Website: home-depot
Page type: cart
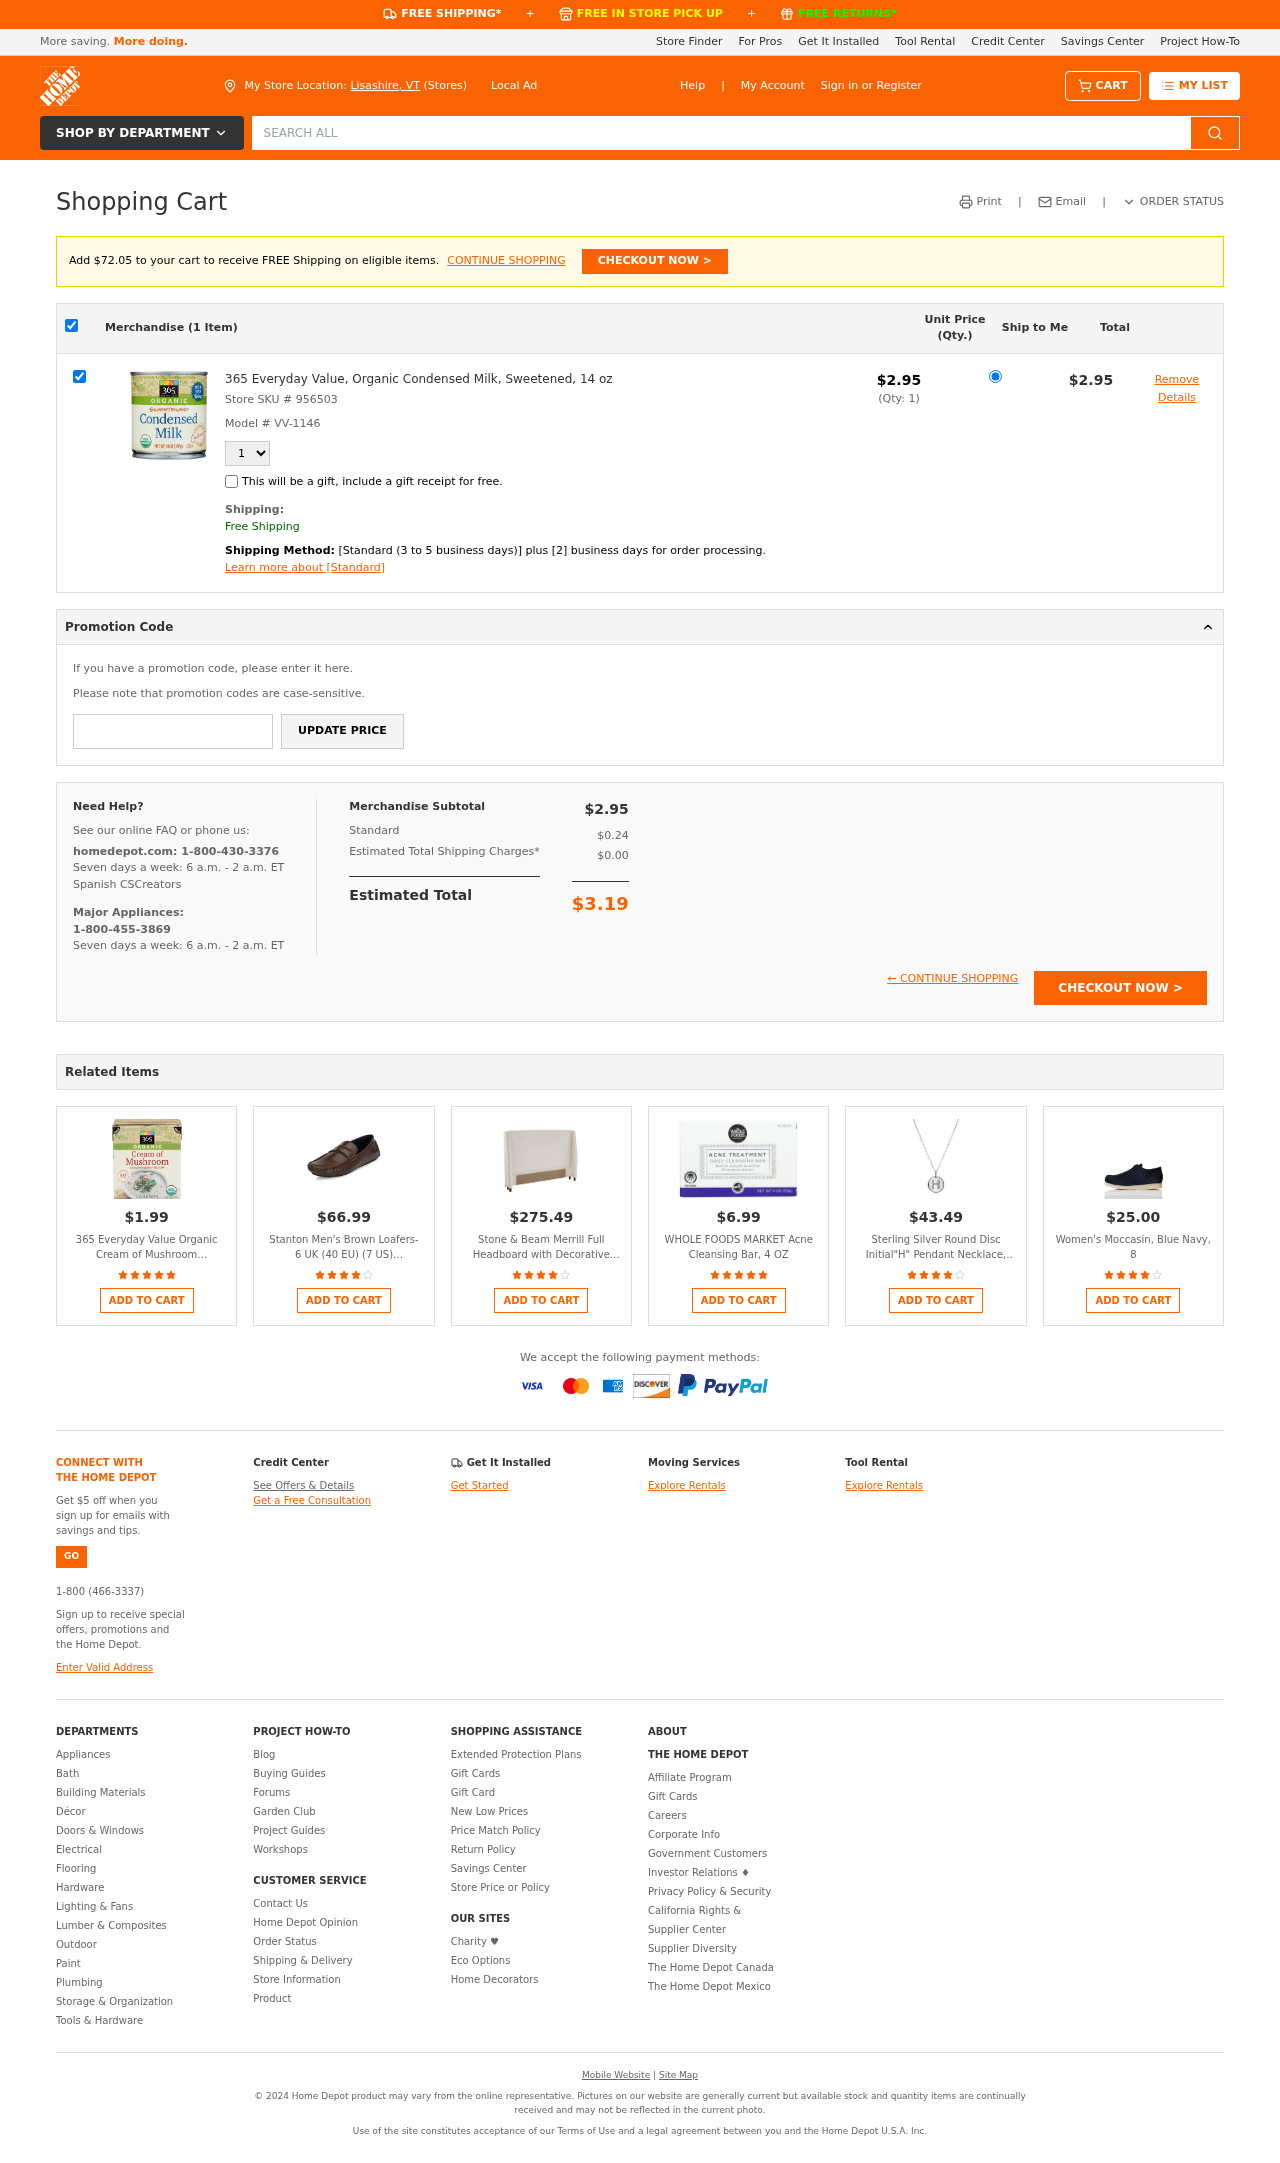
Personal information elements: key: PII_CITY_STATE
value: Lisashire, VT
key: PII_PROMO_CODE
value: FIRST66
Product elements: key: PRODUCT1_NAME
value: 365 Everyday Value, Organic Condensed Milk, Sweetened, 14 oz
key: PRODUCT1_PRICE
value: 2.95
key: PRODUCT1_QUANTITY
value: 1
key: PRODUCT2_NAME
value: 365 Everyday Value Organic Cream of Mushroom Condensed Soup, 11 Ounce
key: PRODUCT2_PRICE
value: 1.99
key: PRODUCT2_RATING
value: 4.6
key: PRODUCT3_NAME
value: Stanton Men's Brown Loafers-6 UK (40 EU) (7 US) (FK/YT1899/BRW)
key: PRODUCT3_PRICE
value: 66.99
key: PRODUCT3_RATING
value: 4.3
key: PRODUCT4_NAME
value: Stone & Beam Merrill Full Headboard with Decorative Nailhead Trim, 69" W, Natural
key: PRODUCT4_PRICE
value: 275.49
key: PRODUCT4_RATING
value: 3.9
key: PRODUCT5_NAME
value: WHOLE FOODS MARKET Acne Cleansing Bar, 4 OZ
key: PRODUCT5_PRICE
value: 6.99
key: PRODUCT5_RATING
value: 4.6
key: PRODUCT6_NAME
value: Sterling Silver Round Disc Initial"H" Pendant Necklace, 18.64"
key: PRODUCT6_PRICE
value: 43.49
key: PRODUCT6_RATING
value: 4.3
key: PRODUCT7_NAME
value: Women's Moccasin, Blue Navy, 8
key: PRODUCT7_PRICE
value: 25
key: PRODUCT7_RATING
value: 4.1
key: PRODUCT1_SKU
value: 956503
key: PRODUCT1_MODEL
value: VV-1146
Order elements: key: AMOUNT_TO_FREE_SHIPPING
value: $72.05
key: ORDER_NUM_ITEMS
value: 1
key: ORDER_SUBTOTAL
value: $2.95
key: ORDER_TAX
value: $0.24
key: ORDER_SHIPPING_COST
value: $0.00
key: ORDER_TOTAL
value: $3.19
Search elements: key: HEADER_SEARCH
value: SEARCH ALL